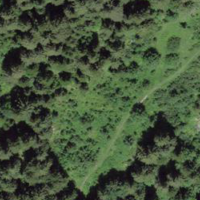
EUNIS habitat code: 43
Species observed at this site:
Cirsium arvense